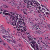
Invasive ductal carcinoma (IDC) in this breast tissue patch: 0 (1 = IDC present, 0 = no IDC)